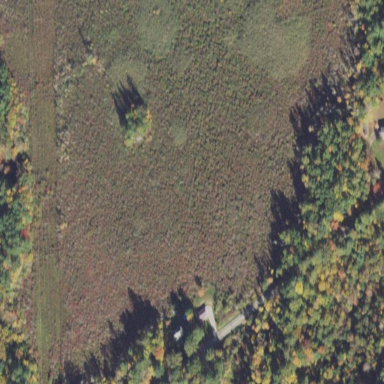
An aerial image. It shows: Existing Preserved Open Space in woodland area.